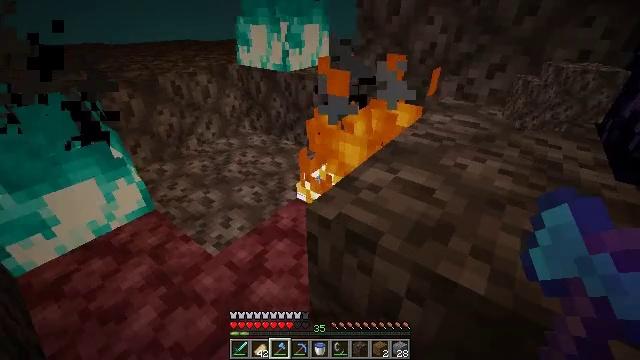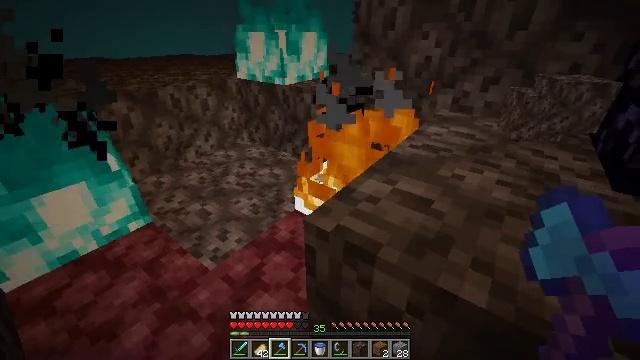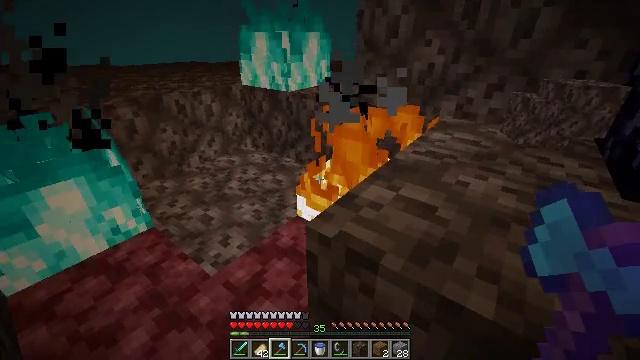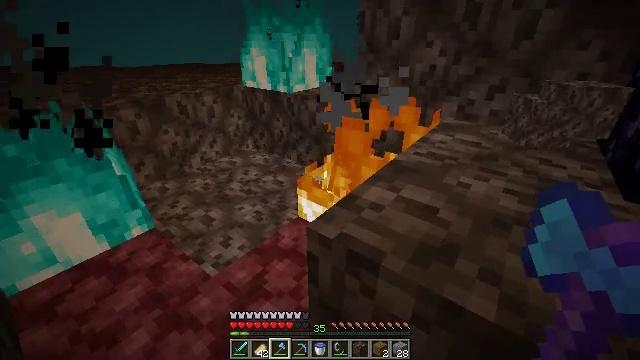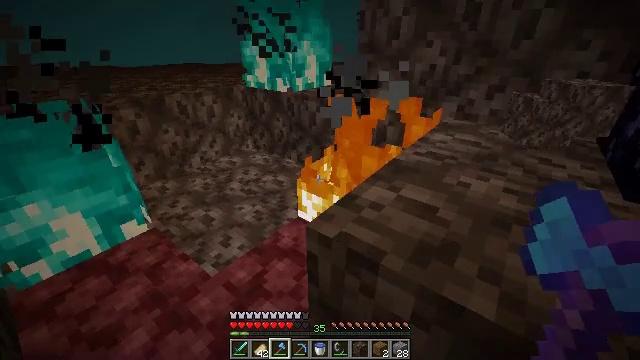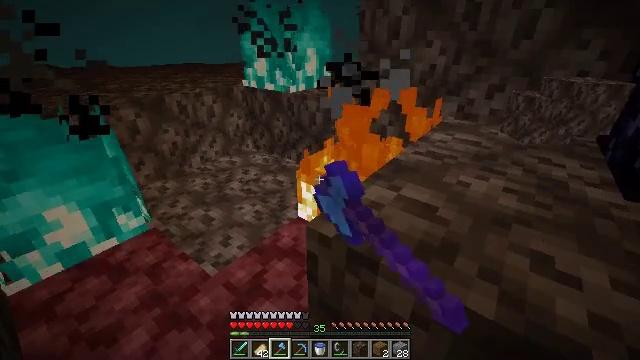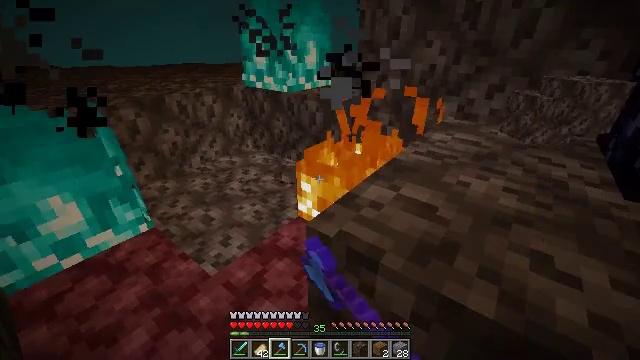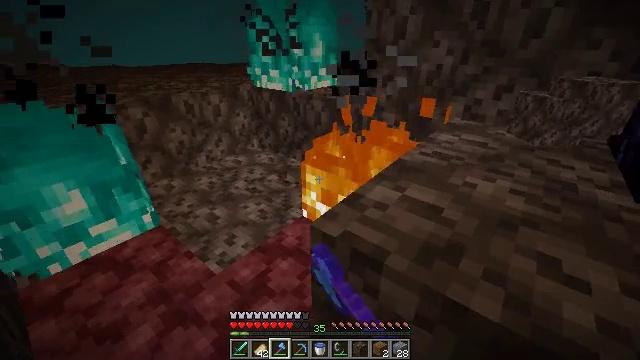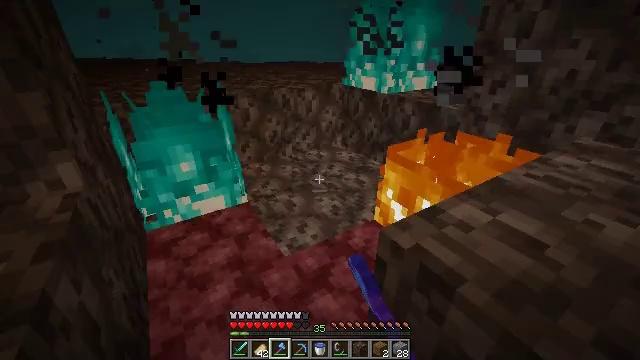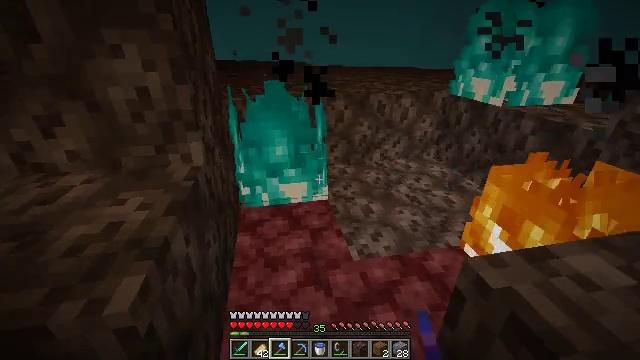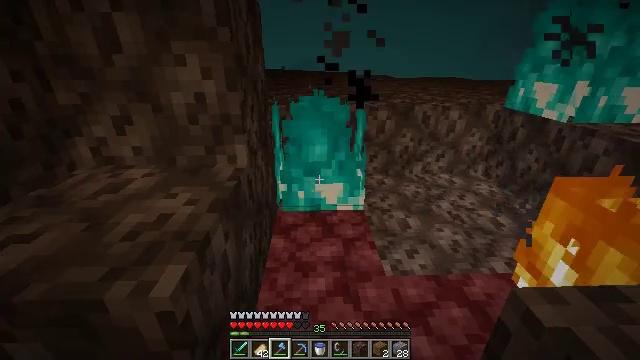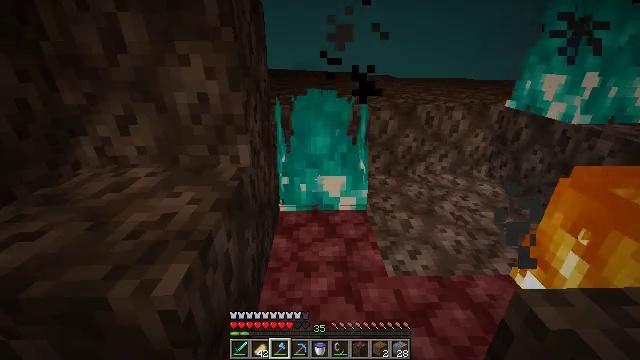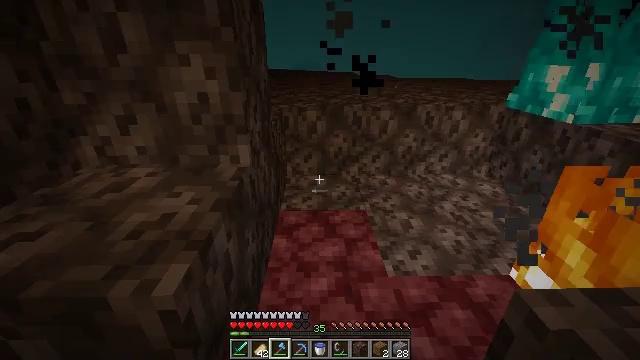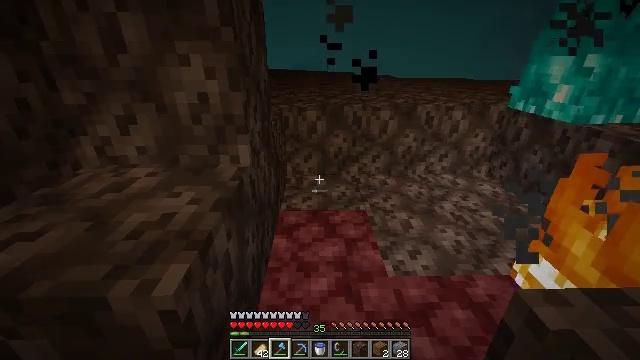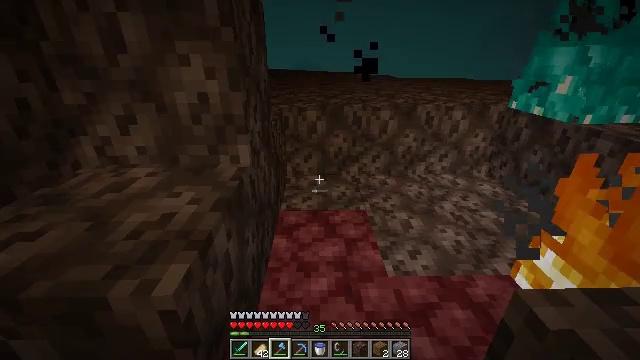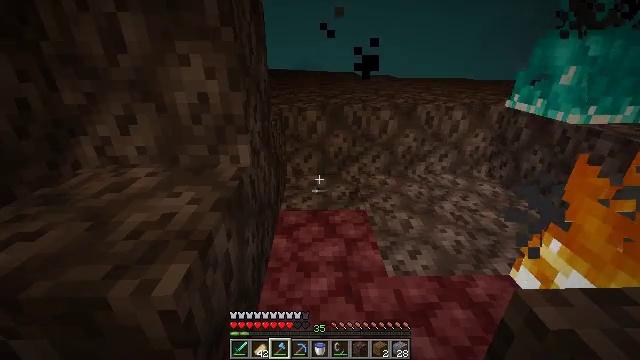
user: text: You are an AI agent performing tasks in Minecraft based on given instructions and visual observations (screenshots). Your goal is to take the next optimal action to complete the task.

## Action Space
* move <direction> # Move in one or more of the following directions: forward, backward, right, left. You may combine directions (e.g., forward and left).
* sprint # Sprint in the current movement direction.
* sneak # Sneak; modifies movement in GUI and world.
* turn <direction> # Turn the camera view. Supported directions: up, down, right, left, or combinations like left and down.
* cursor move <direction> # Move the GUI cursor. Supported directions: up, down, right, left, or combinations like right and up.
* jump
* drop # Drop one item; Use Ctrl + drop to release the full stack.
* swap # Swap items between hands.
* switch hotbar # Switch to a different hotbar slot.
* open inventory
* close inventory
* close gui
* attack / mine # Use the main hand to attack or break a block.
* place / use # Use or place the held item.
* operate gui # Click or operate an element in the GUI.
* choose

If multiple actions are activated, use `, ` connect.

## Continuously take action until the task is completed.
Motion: motion action
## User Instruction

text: Get rid of the soul fire.
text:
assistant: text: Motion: turn up
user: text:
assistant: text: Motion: turn up
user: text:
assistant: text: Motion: no_op
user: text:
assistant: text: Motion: attack / mine
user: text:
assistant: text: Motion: attack / mine
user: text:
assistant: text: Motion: attack / mine
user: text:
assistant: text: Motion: turn left, attack / mine
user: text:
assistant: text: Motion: turn left
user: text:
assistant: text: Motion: turn left
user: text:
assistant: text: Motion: turn left and up
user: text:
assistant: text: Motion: no_op
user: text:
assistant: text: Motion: attack / mine
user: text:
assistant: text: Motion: attack / mine
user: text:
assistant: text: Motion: attack / mine
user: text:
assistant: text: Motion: attack / mine
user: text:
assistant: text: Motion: no_op
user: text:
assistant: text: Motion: no_op